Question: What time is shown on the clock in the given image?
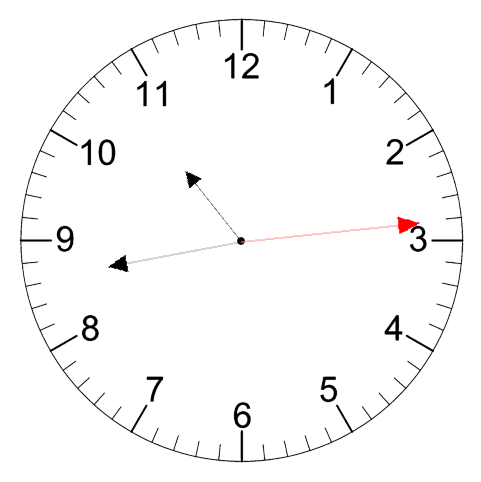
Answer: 10:43:14